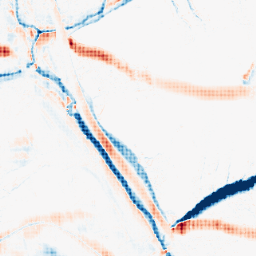
Category: morphological
Decomposition family: morphological_ellipse
Decomposition parameters: operation: average
width: 20
height: 5
Upsampling method: sinc_hamming
Upsampling parameters: scale: 4
kernel_size: 4
Upsampling scale: 4